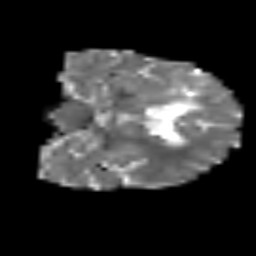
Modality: MD
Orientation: coronal
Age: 54
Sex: female
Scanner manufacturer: siemens
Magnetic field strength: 3 T
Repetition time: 3.2 s
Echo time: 0.081 s